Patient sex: F
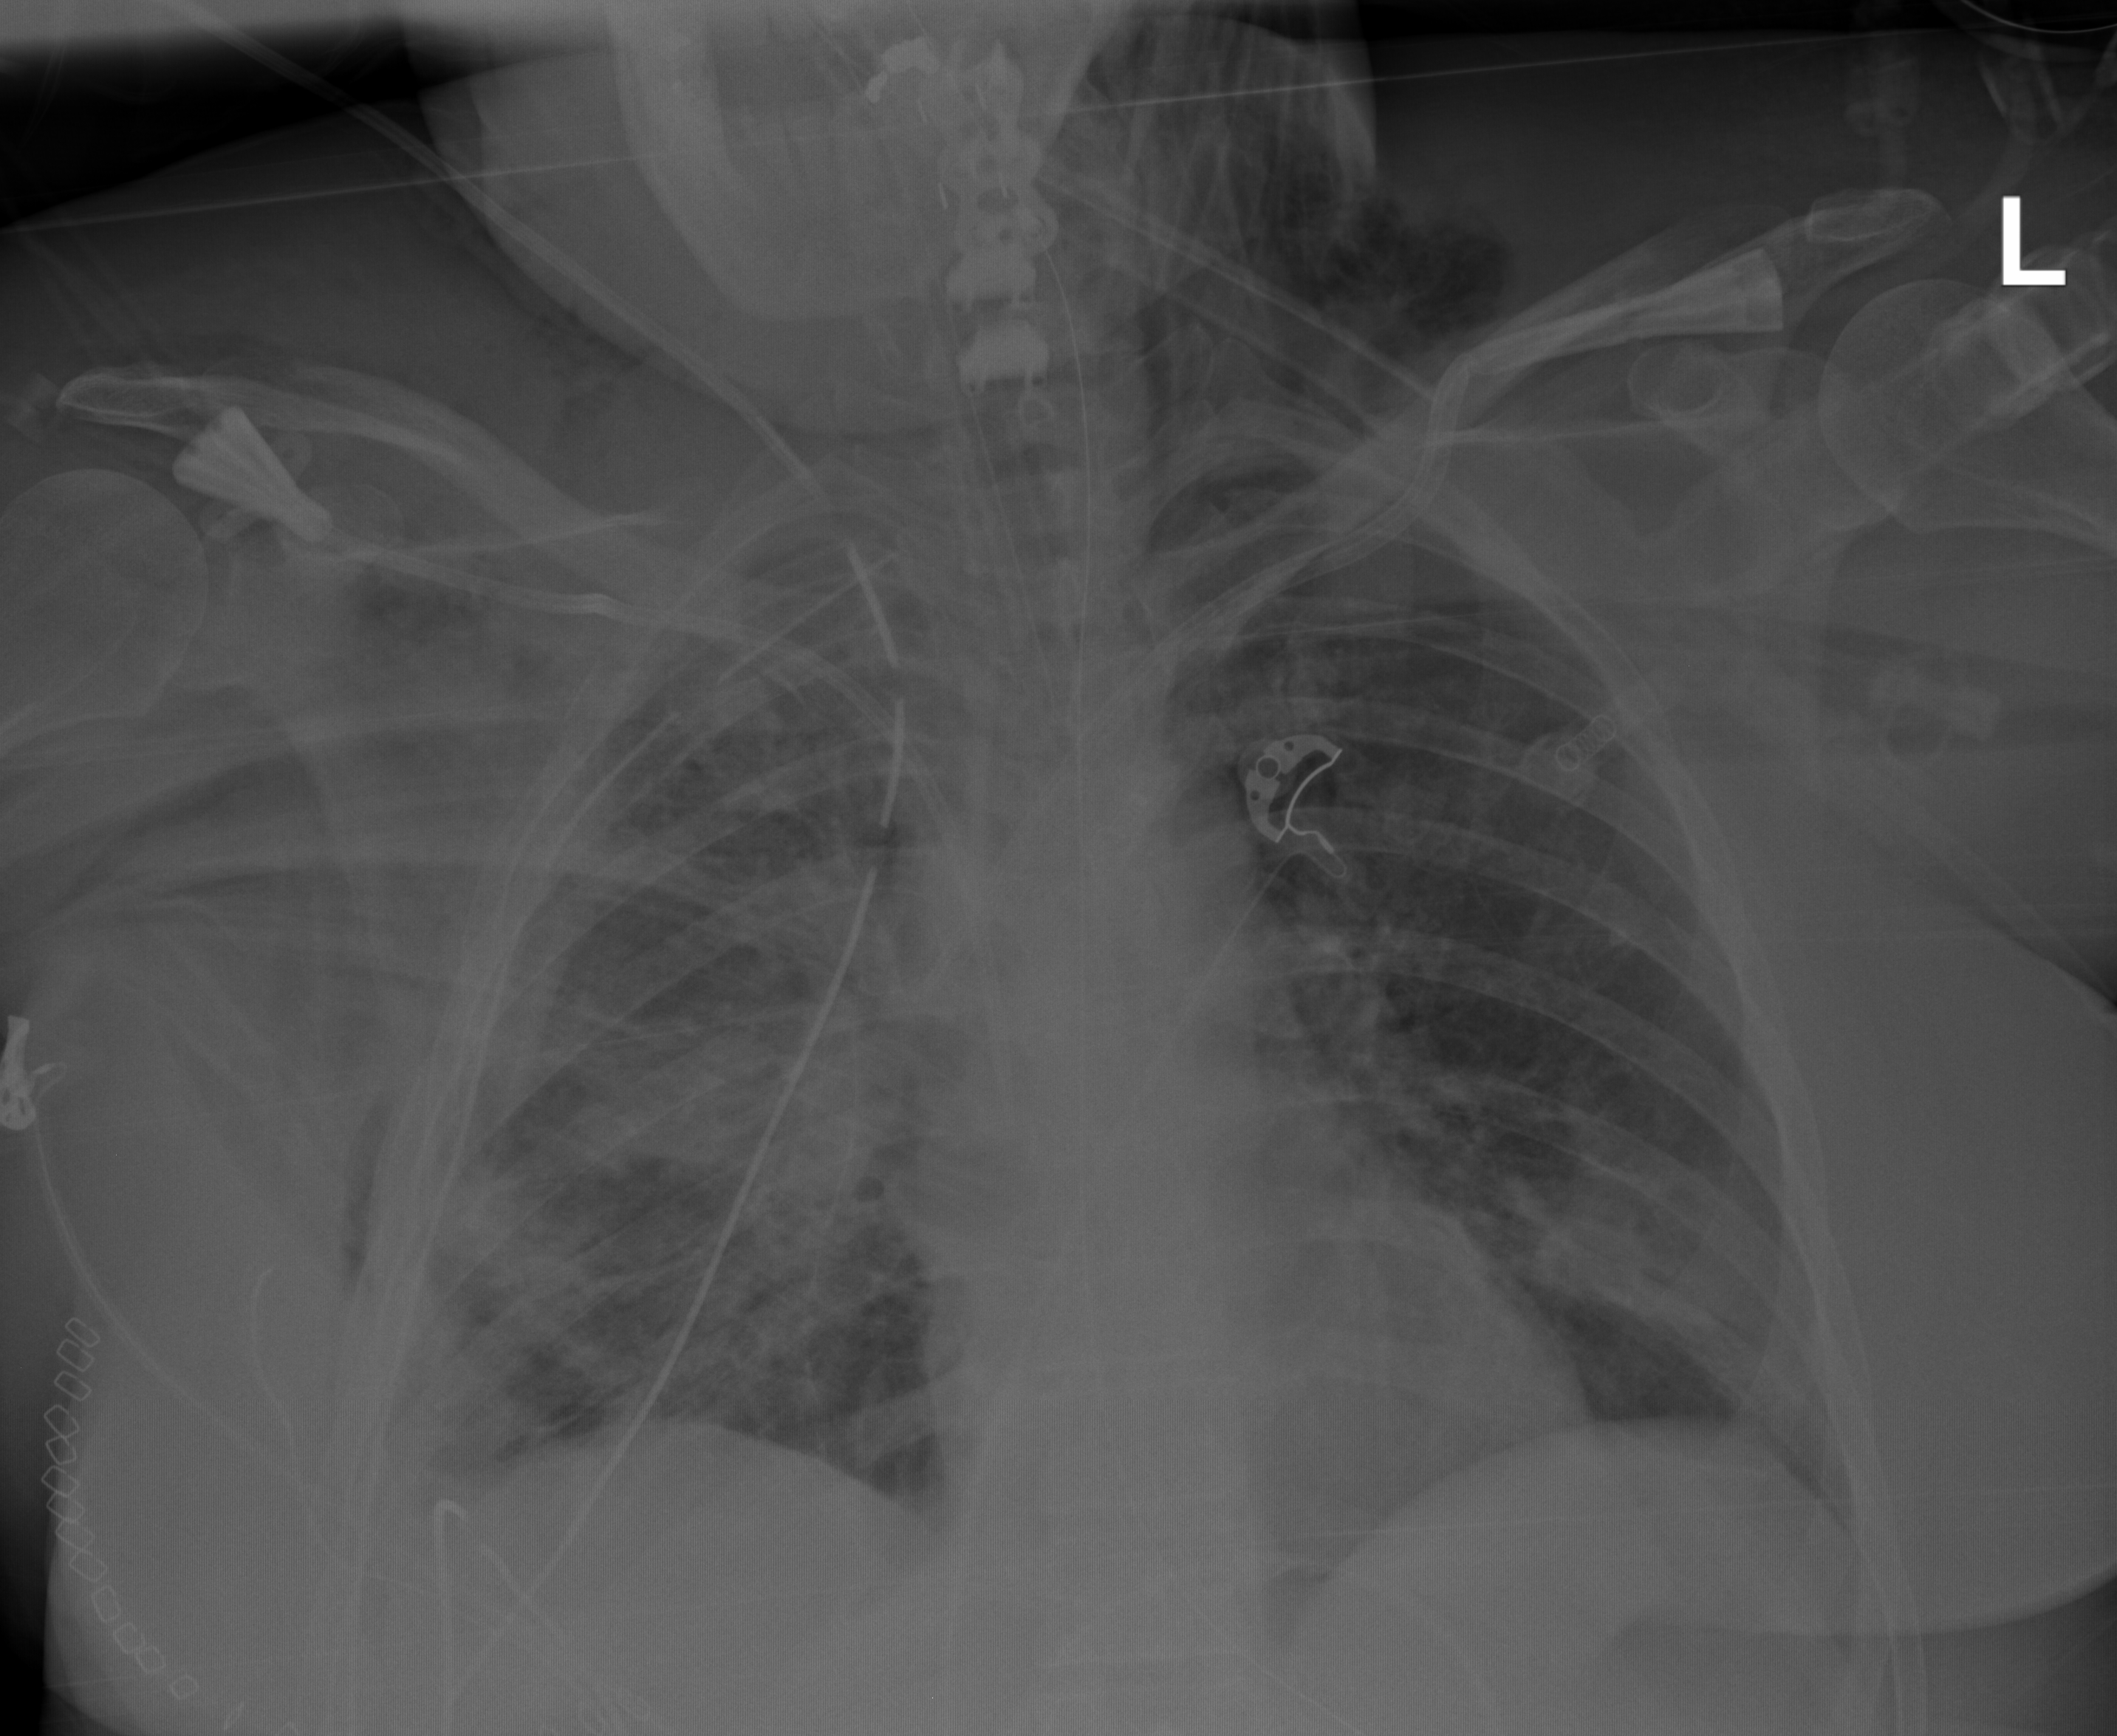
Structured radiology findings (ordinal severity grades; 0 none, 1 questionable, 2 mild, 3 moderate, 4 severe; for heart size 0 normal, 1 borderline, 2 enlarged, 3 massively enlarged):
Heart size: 2
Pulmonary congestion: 0
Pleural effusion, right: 2
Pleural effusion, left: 0
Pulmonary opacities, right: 3
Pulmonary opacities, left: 2
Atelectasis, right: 2
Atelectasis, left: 0